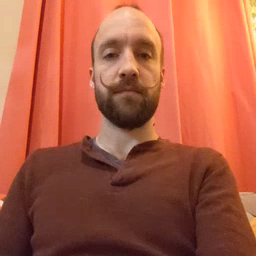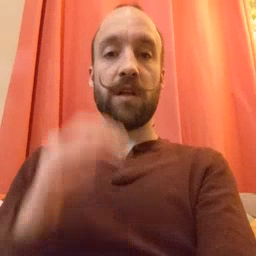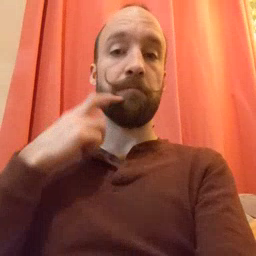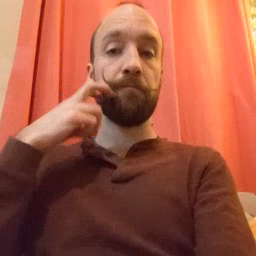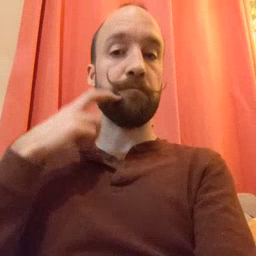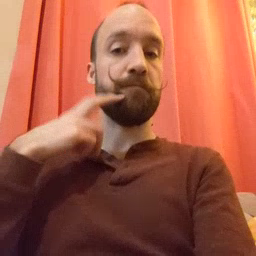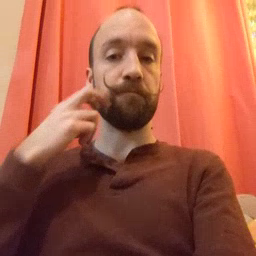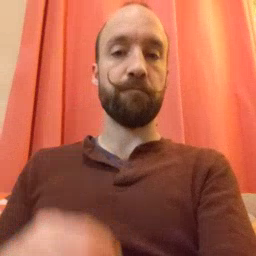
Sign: gum